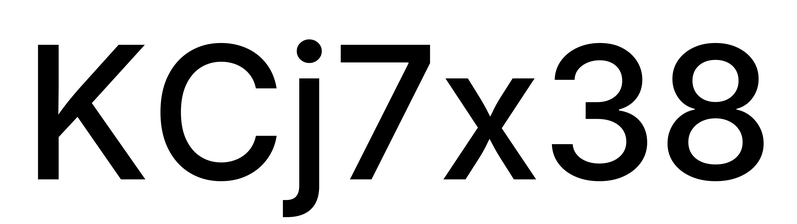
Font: Inter_Medium